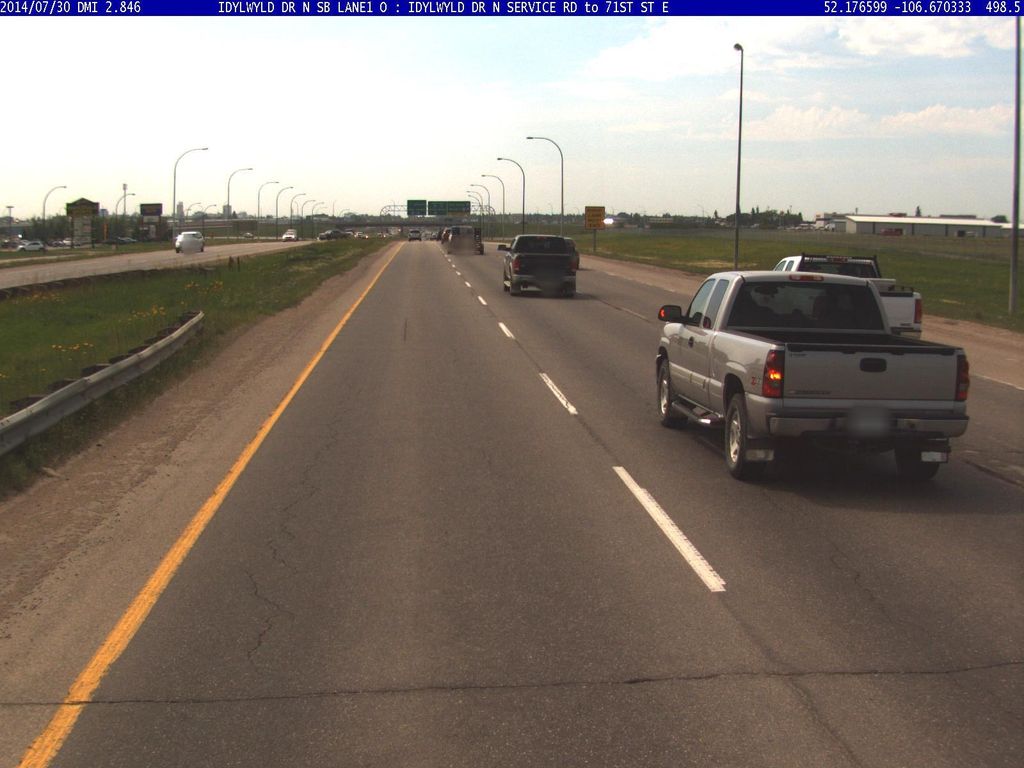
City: saskatoon